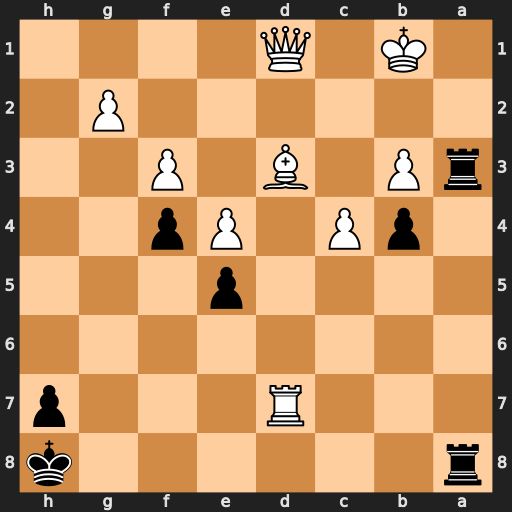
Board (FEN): r6k/3R3p/8/4p3/1pP1Pp2/rP1B1P2/6P1/1K1Q4
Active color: b
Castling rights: -
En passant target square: -
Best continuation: Ra1+ Kc2 R8a2#